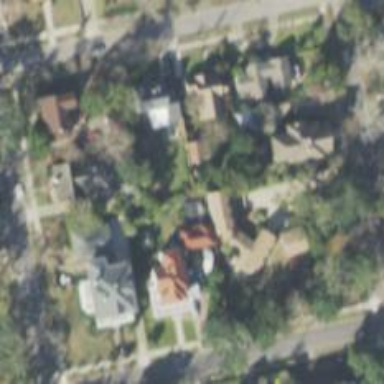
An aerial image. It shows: Residential area composed of single-family homes.